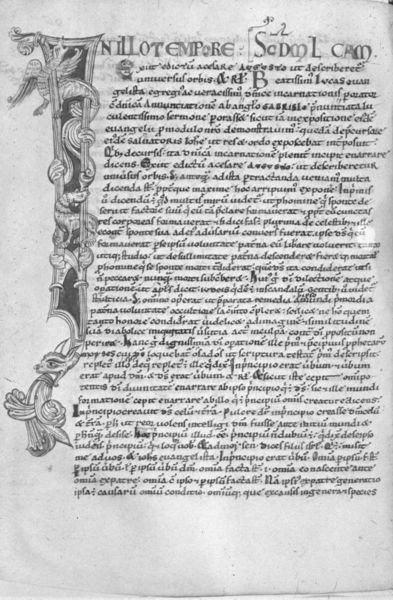
Titel: Miniatur
Institution: Paris, Bibliothèque Nationale
Schlagwörter: flügel, weiß, schwarz, hund, tier, band, blatt, ranken, schrift, empore, ornamente, verzierung, lamm, buch, schwarzweiss, initialen, seite, text, buchstaben, initiale, buchseite, verziert, reh, mittelalter, blattwerk, zeilen, drachen, drache, handschrift, latein, initial, buchmalerei, manuskript, in illo tempore